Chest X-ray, AP view. Patient: 45 years old, sex M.
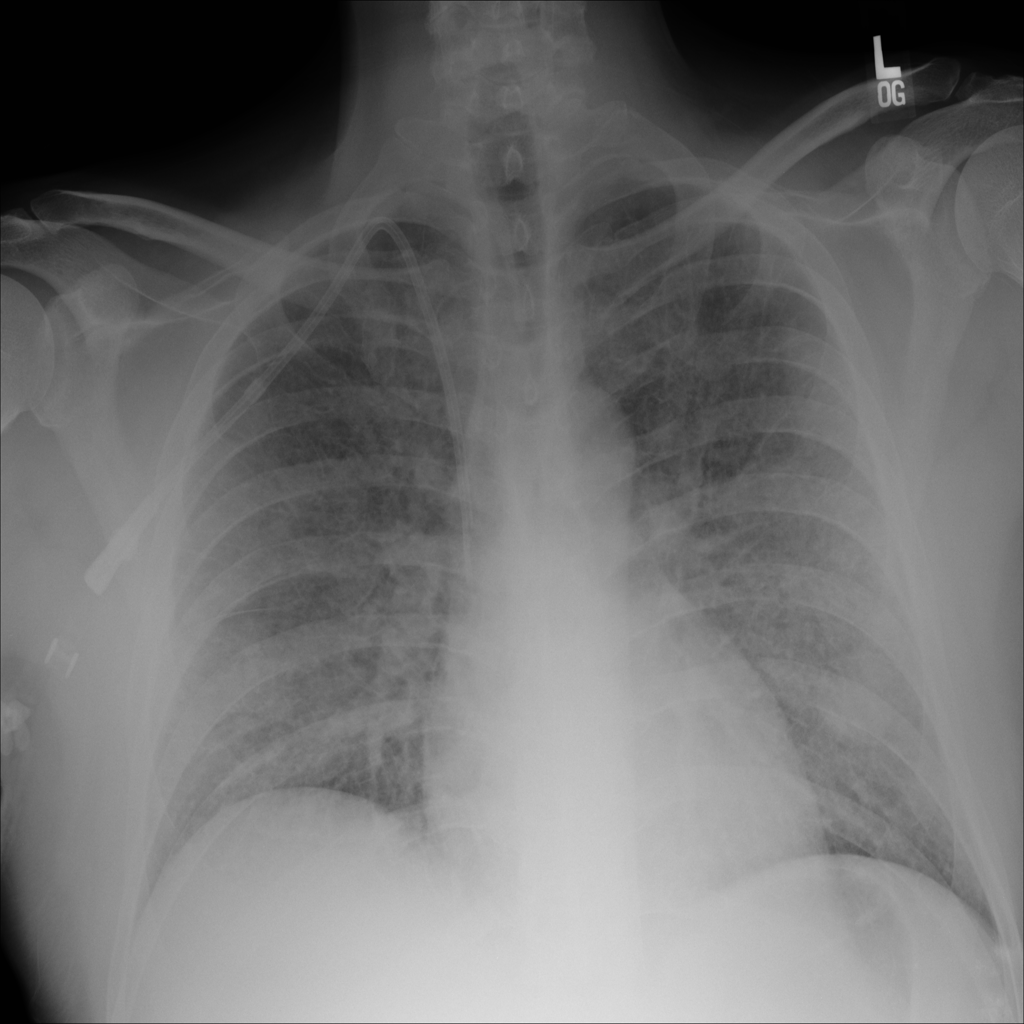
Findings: No Finding